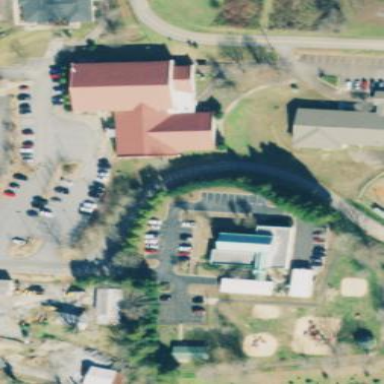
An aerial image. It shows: Parking area.